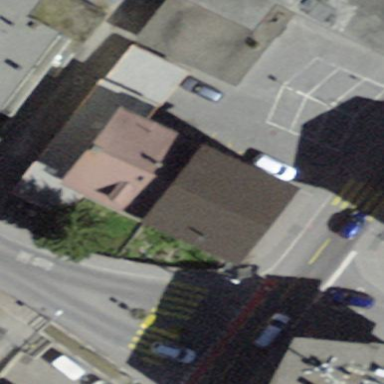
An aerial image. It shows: Building with tile roof.